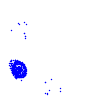
Particle: electron